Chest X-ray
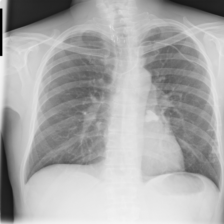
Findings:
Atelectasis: negative
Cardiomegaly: negative
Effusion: negative
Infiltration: negative
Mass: negative
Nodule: positive
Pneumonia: negative
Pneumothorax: negative
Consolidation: negative
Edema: negative
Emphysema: negative
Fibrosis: negative
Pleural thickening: negative
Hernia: negative